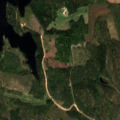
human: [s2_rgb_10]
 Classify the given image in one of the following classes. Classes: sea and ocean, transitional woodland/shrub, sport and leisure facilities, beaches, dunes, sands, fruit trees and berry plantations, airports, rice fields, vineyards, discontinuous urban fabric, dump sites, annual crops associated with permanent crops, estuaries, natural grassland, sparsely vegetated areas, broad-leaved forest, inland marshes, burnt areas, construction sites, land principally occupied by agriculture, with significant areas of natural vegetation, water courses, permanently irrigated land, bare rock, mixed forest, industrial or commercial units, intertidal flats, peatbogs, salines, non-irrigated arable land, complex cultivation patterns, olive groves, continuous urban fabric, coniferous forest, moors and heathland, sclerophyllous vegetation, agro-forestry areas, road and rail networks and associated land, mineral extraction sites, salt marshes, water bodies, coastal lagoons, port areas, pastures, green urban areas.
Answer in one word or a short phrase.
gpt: coniferous forest, mixed forest, transitional woodland/shrub, water bodies